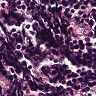
Metastatic tissue present: no